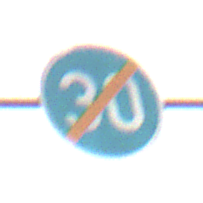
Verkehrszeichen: EndeMindestgeschwindigkeit
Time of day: Midday
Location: Outdoor (RoadRail)
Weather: Overcast
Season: NotSpecified
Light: Natural